Question: The following MVC4 'ef-codefirst' application works fine on my computer, but nowhere else.
VS 2012 Ultimate and SQL Express is installed on both computers.
Both computers use this connection string:
'''
<add name="DefaultConnection" connectionString="Data Source=(LocalDb)11.0;Initial Catalog=aspnet-AppointmentMVC4-20130118154339;
Integrated Security=SSPI;AttachDBFilename=|DataDirectory|spnet-AppointmentMVC4-20130118154339.mdf"
providerName="System.Data.SqlClient" />
'''
When trying to access the database from computers other than the development computer:
> A network-related or instance-specific error occurred while establishing a connection to SQL Server. The server was not found or was not accessible. Verify that the instance name is correct and that SQL Server is configured to allow remote connections. (provider: SQL Network Interfaces, error: 26 - Error Locating Server/Instance Specified)
The working machine has this DB connection:

Use of 'localDB' or 'sqlexpress' as connection does not matter; getting this to succeed matters.
'DbContext' class:
'''
public class AppointmentContext : DbContext
{
public DbSet<Appointment> Appointments { get; set; }
public DbSet<User> Users { get; set; }
}
'''
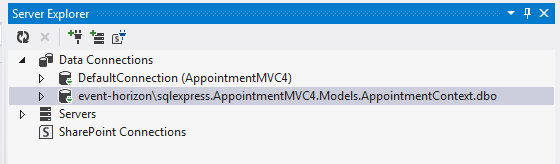
Answer: I think that LocalDB only supports local connections via named pipes protocol.
<URL>